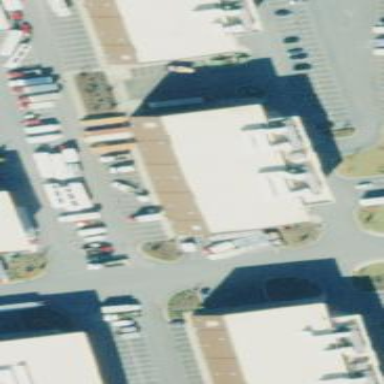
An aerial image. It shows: Building.